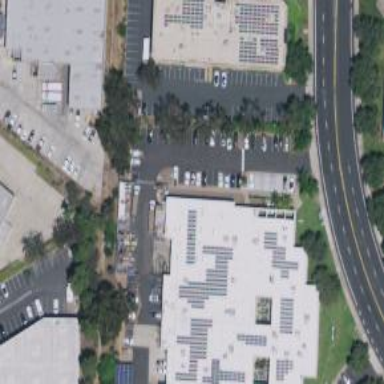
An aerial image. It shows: Office building.